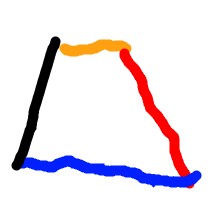
Shape: trapezoid